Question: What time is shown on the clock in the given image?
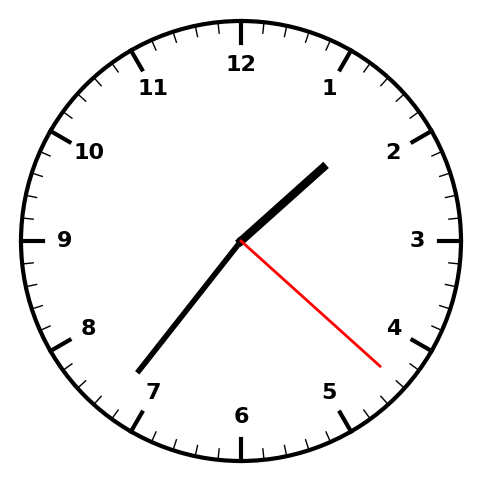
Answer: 01:36:22